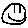
Label: smiley face